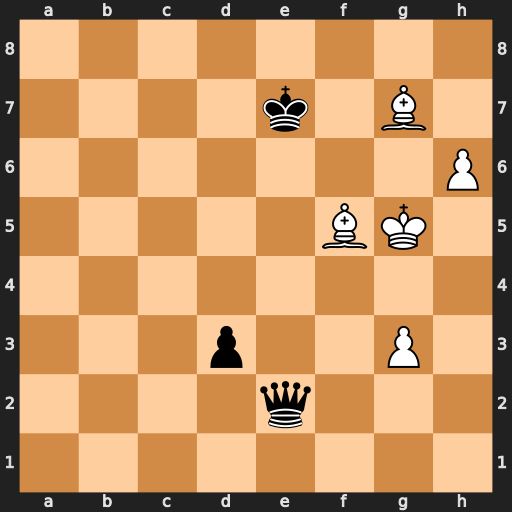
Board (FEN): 8/4k1B1/7P/5BK1/8/3p2P1/4q3/8
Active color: w
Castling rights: -
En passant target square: -
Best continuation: h7 Qe3+ Kh4 Qf3 Bf8+